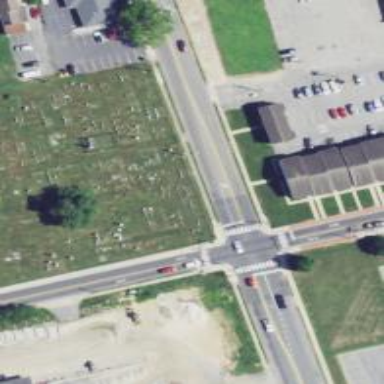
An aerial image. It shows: Marked crossing on footway.